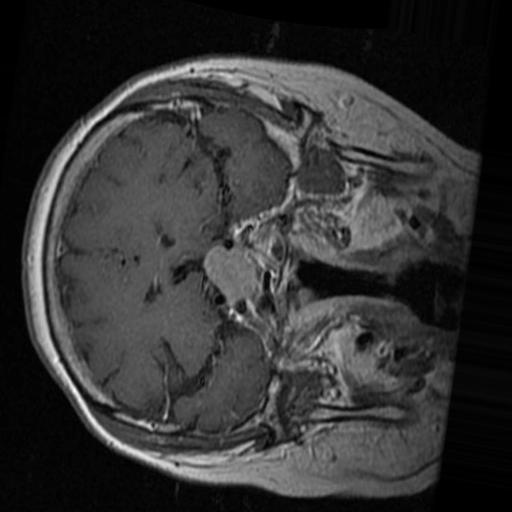
Label: brain_tumor